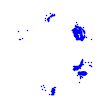
Particle: pion